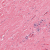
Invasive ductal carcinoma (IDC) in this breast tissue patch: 0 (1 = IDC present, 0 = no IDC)